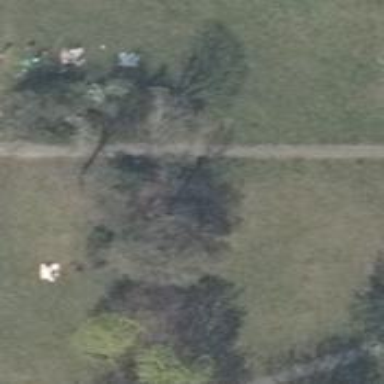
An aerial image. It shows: Broadleaved deciduous tree located in park.